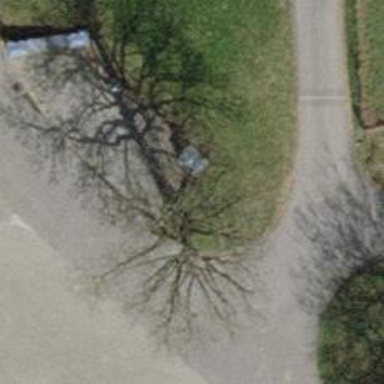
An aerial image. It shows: Urban tree adds touch of nature to the surroundings.